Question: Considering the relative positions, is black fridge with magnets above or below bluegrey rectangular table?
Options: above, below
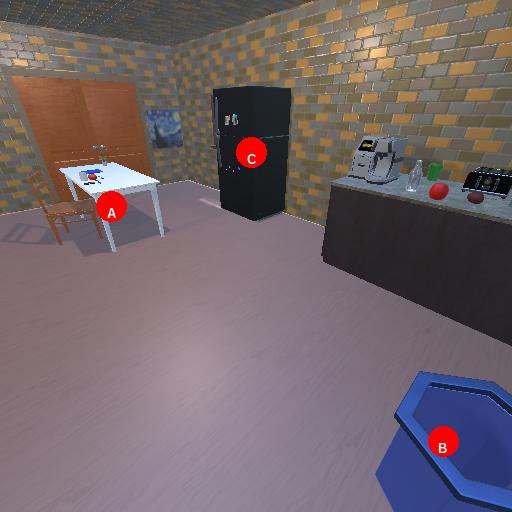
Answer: above